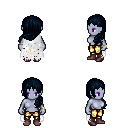
a pixel art fantasy rpg character, female body template, dark elf, purple skin, white tattered cape, gold greaves, raven left-swept hairstyle, bracelets, maroon shoes, four views (front, back, left, right), 2x2 character sprite sheet, small pixel art, hard edges, no anti-aliasing